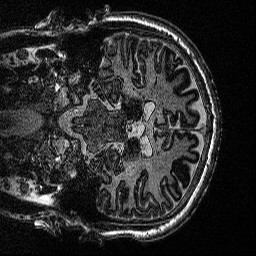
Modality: MP2RAGE
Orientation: coronal
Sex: male
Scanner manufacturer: siemens
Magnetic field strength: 3 T
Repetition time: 5 s
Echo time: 0.00292 s